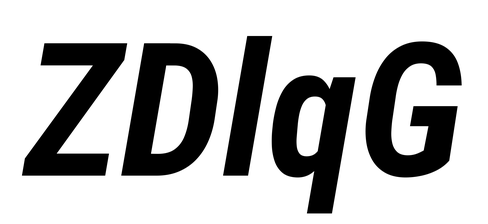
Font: Roboto-Italic_Condensed_Bold_Italic